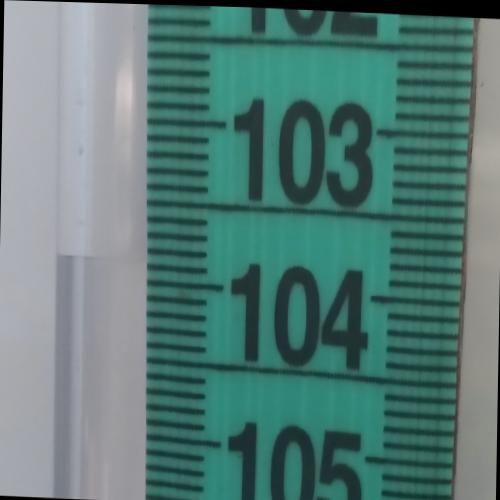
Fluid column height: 103.9 cm